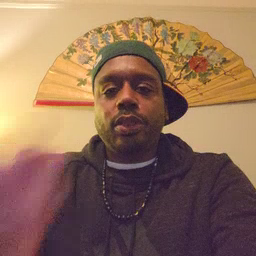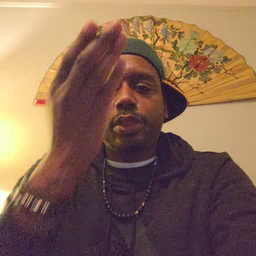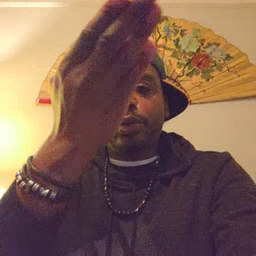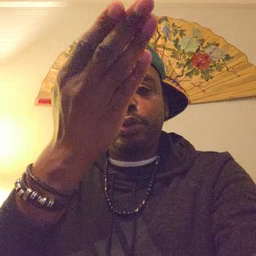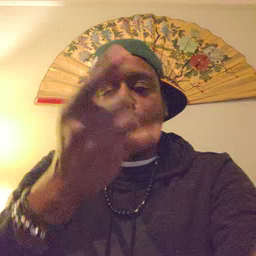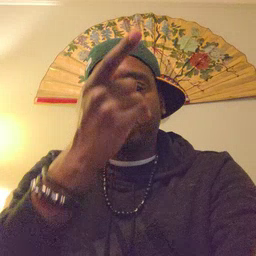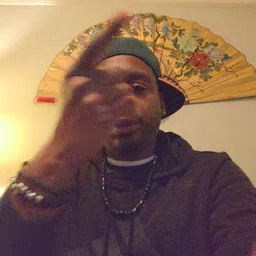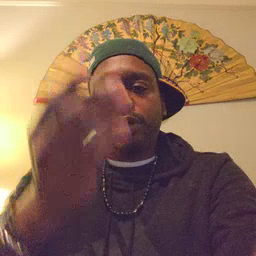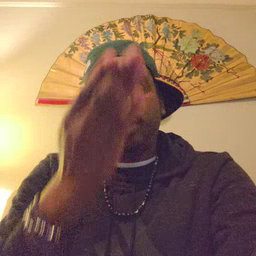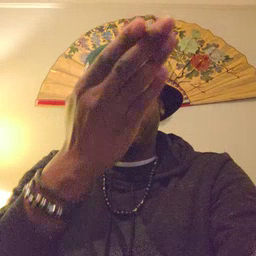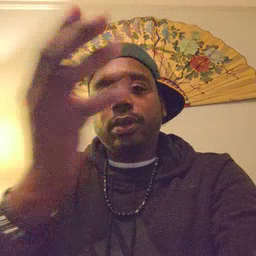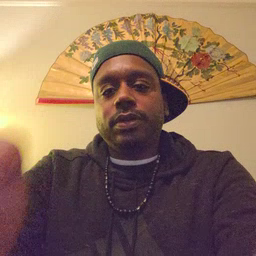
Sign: there